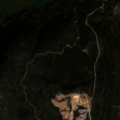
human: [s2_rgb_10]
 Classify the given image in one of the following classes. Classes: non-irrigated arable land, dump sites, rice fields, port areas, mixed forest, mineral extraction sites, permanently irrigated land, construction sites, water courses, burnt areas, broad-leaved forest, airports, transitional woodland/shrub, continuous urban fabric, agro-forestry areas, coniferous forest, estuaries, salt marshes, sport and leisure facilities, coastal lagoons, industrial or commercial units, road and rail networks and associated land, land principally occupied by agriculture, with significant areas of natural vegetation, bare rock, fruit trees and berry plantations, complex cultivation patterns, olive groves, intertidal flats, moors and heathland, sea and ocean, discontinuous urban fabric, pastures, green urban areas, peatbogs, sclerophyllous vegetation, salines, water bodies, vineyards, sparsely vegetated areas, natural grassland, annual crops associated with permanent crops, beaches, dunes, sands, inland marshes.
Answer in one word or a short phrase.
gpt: mineral extraction sites, non-irrigated arable land, olive groves, land principally occupied by agriculture, with significant areas of natural vegetation, broad-leaved forest, sclerophyllous vegetation